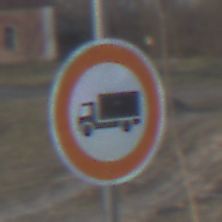
Verkehrszeichen: VerbotFuerKraftfahrzeugeUeberDreiKommaFuenfTonnen
Umgebung: Outdoor, Suburban
Tageszeit: SunriseSunset
Wetter: PartlyCloudy
Licht: Natural
Jahreszeit: Winter
Kontrast: MediumContrast